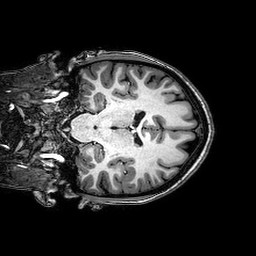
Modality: T1w
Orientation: coronal
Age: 23
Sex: female
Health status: healthy
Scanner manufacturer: philips
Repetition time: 0.008188 s
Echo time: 0.00376 s